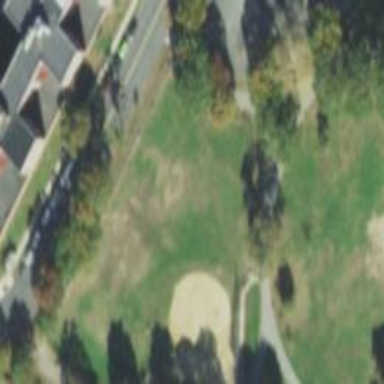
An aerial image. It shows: Baseball pitch for leisure land activities.